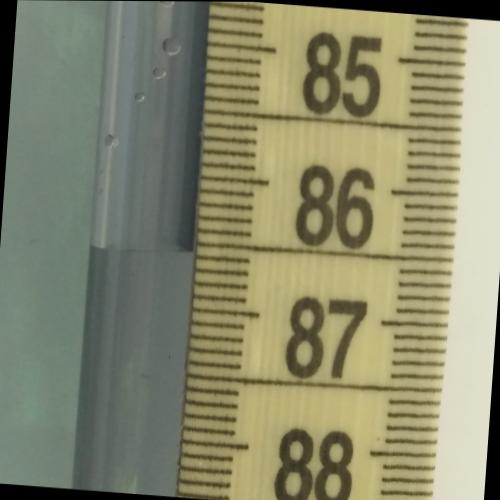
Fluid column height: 86.6 cm